Question: This might be a pretty simple question, but I just can't think of a proper query to solve it.
I would like to intersect a number of points (can range from one to pretty much anything depending on the user's input) with a number of single polygons (the polygons are all in one table).
To be specific, I want to set the value of a field (let's call it "check") in the polygon table to 1 whenever it intersects with a point from the point table.
Here's a screenshot to clarify what I want to do
The field "check" of that one cell that intersects with the points should be set to 1.
My query so far looks like this:
'''
select * from raster2km
where ( ST_Intersects( (select geom from points), (select the_geom from raster2km) ) = true)
'''
But naturally it doesn't work since it returns more than one geometry.
Any suggestions? I'd be really grateful.
EDIT: I tried to run the query Jakub Kania suggested, however i just keep on getting error messages saying "invalid join selectivity". I tried to run it with a significantly smaller table containing "only" 5000 polygon" but the error message stays the same.
EDIT: I can now confirm that the query presented by Jakub Kania works on a table with only a few polygons (I tested it with 10 polygons).
The problem is that it is crucial for me to maintain that high amount of polygons.
Maybe I use the wrong approach, but I just can't think of another way to do it.
LAST EDIT: I came up with a workaround that works perfectly: I get the coordinates of the points, use the google api to get the name of the town they are located in and use that name to do a query with postgresql that is much, much faster than intersecting.
To conclude, Jakub Kania's query works just fine, but it's not suitable for very large datasets. Using reverse geocoding is a possible alternative.
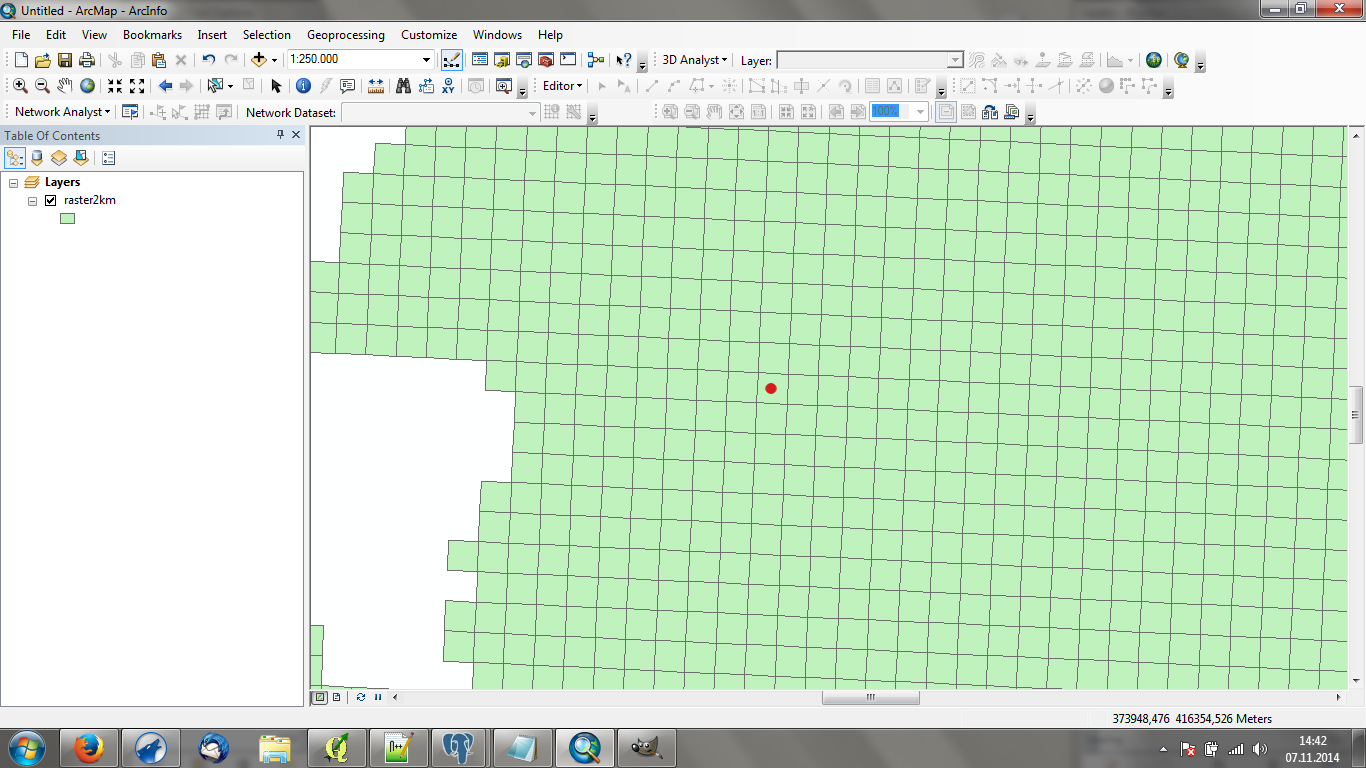
Answer: 'ST_Intersects()' is a function so you can just use it in 'ON' clause of a 'JOIN'.
'''
SELECT r.*
FROM raster2km AS r
JOIN points AS p
ON ST_Intersects(p.geom,r.geom)
'''